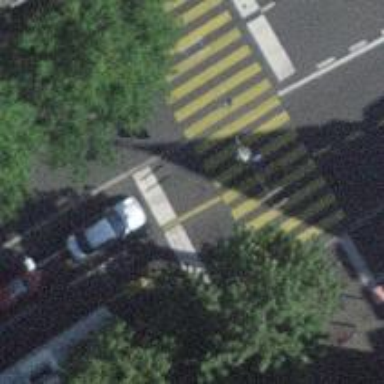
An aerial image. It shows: Road with traffic signals.